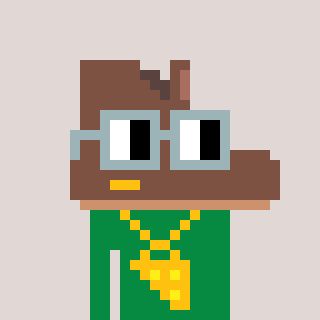
a pixel art character with square dark gray glasses, a boot-shaped head and a green-colored body on a warm background